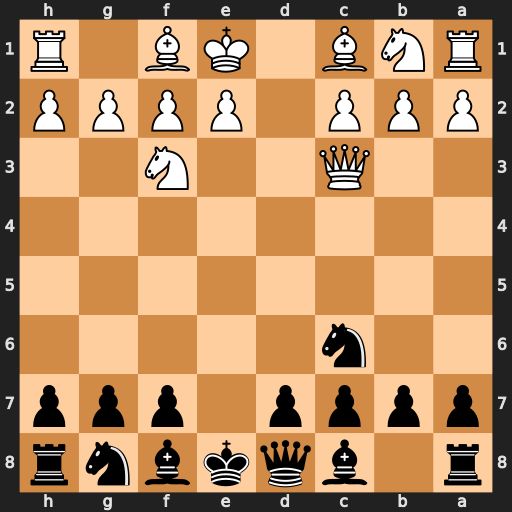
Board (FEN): r1bqkbnr/pppp1ppp/2n5/8/8/2Q2N2/PPP1PPPP/RNB1KB1R
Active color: b
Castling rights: KQkq
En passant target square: -
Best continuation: Bb4 Bd2 Bxc3